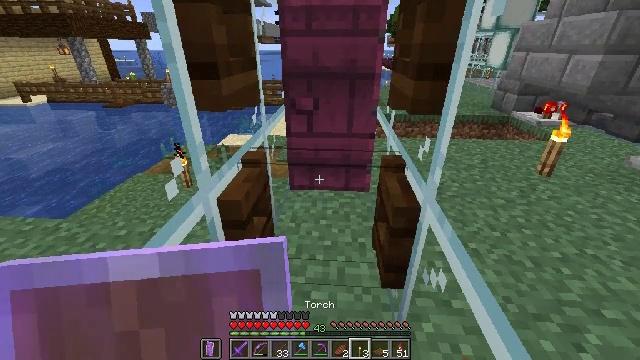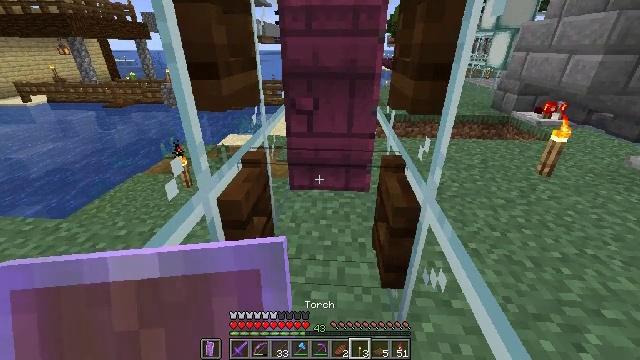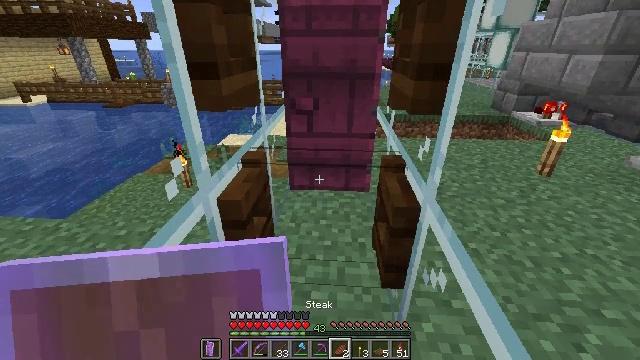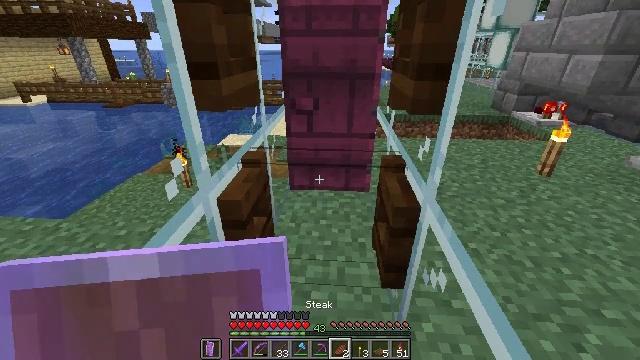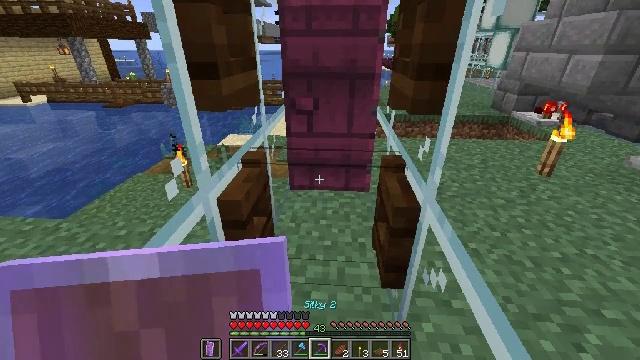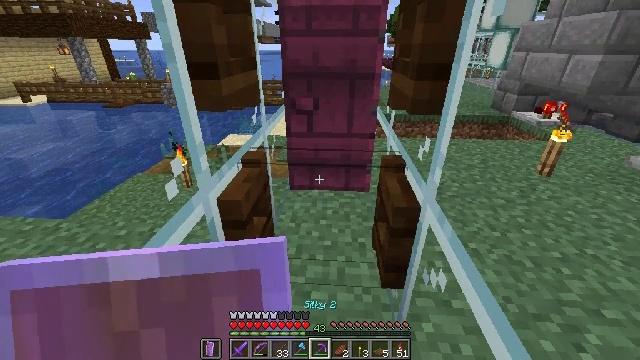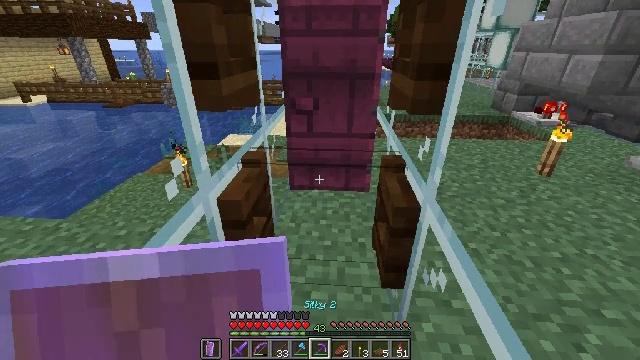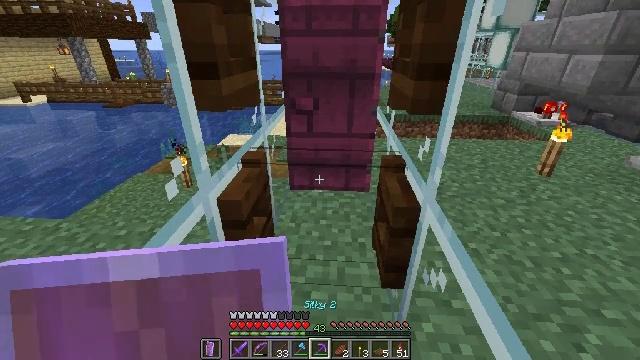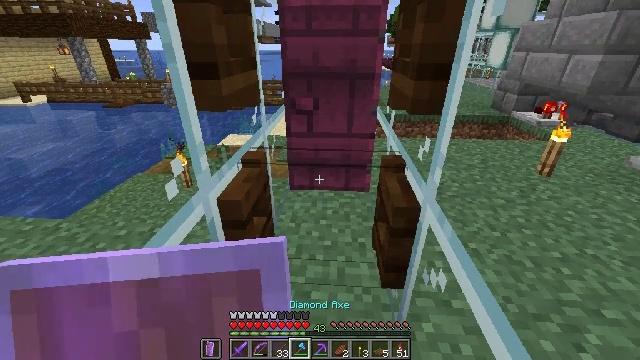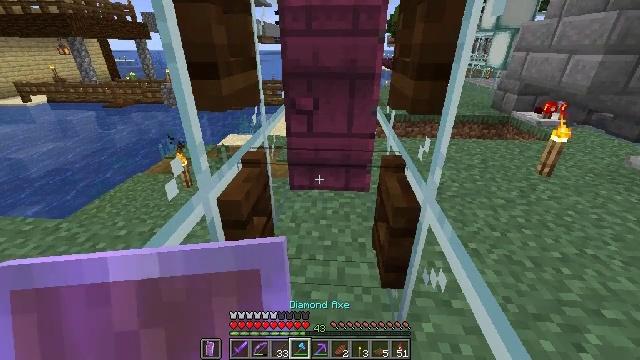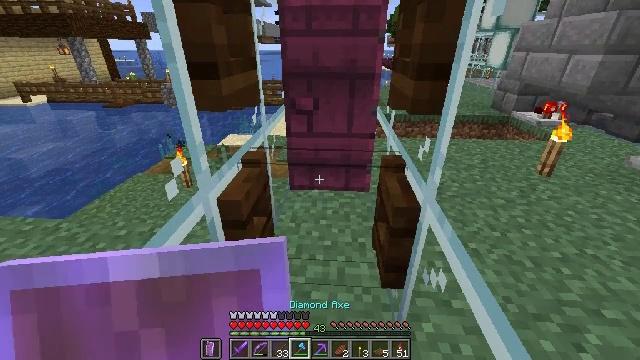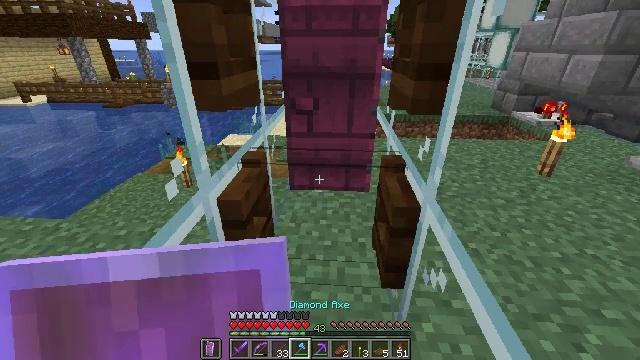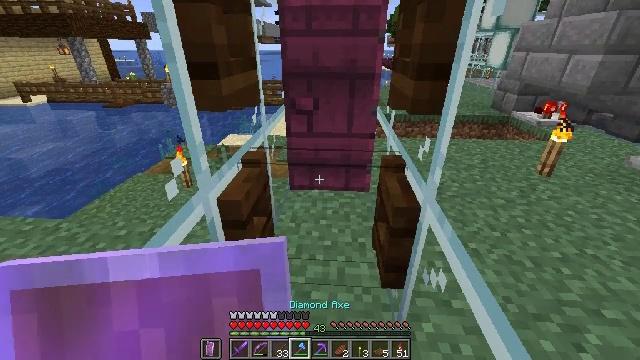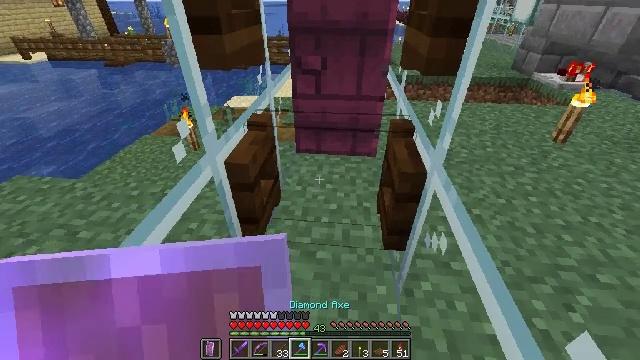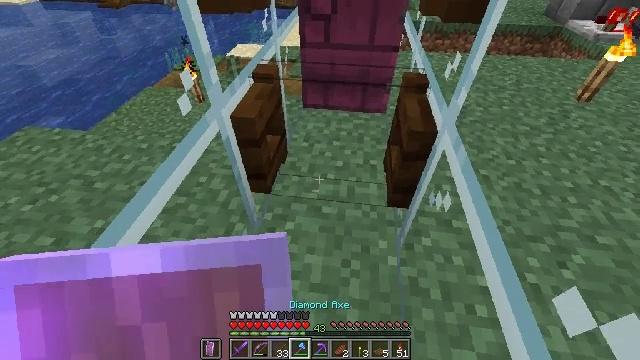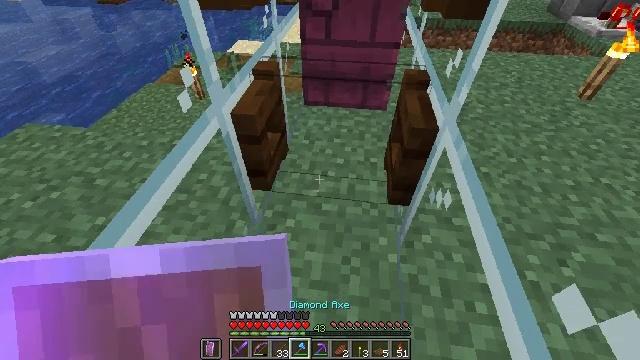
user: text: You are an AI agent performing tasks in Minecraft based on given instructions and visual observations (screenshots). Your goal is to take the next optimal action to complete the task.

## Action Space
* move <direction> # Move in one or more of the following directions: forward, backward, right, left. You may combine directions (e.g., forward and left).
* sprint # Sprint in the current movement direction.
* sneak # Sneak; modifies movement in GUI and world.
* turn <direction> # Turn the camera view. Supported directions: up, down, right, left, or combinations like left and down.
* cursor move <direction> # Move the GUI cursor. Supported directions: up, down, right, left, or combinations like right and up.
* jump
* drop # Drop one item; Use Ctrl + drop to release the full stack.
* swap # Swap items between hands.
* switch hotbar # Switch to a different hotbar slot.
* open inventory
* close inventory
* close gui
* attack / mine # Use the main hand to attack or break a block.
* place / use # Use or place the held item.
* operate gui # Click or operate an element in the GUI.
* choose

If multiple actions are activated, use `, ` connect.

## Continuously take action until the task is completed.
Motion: motion action
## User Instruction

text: Attack the dark oak fence gate to collect it.
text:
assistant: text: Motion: no_op
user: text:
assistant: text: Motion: no_op
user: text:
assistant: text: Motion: no_op
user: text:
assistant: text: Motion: no_op
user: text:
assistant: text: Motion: no_op
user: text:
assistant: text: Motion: no_op
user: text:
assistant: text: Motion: no_op
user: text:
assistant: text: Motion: no_op
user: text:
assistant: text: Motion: no_op
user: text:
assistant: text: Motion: no_op
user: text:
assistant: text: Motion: no_op
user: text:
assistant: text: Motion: no_op
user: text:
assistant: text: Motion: turn left and down
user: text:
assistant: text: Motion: turn left and down
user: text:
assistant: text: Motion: no_op
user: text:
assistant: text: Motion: no_op
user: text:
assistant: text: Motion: no_op
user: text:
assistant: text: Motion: no_op
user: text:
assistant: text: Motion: no_op
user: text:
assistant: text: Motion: no_op
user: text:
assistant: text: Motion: no_op
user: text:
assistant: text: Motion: turn up
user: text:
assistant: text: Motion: no_op
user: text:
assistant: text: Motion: no_op
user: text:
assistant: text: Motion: no_op
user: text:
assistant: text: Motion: attack / mine
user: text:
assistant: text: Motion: attack / mine
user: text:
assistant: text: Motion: attack / mine
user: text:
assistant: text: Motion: attack / mine
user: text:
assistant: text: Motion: attack / mine